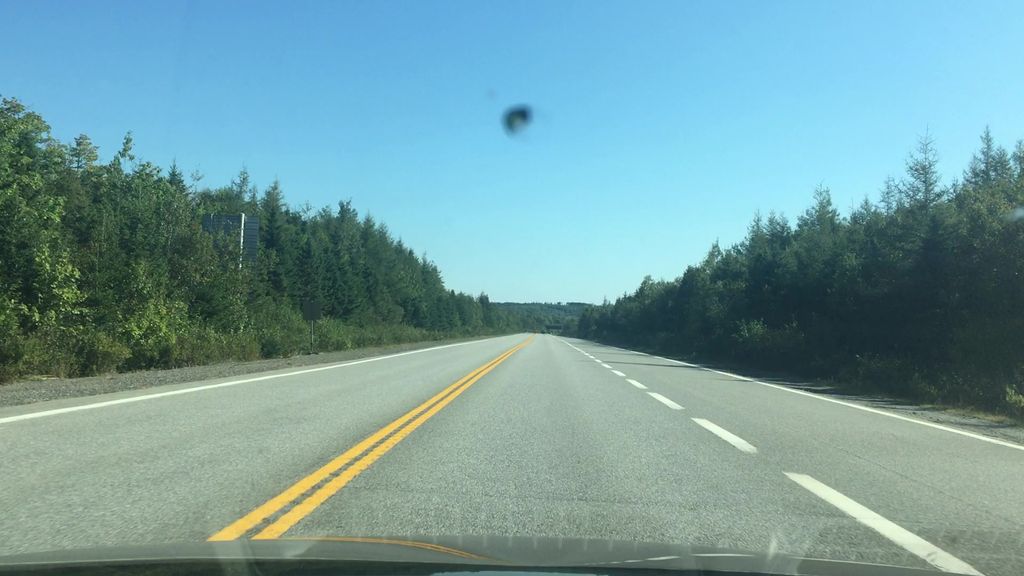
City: halifax